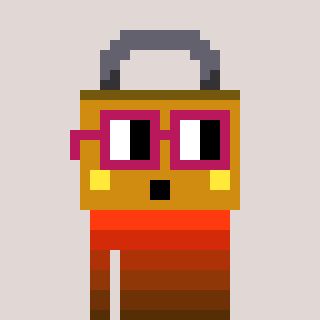
a pixel art character with square dark red glasses, a lock-shaped head and a yellow-colored body on a warm background